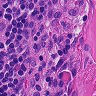
Metastatic tissue present: no